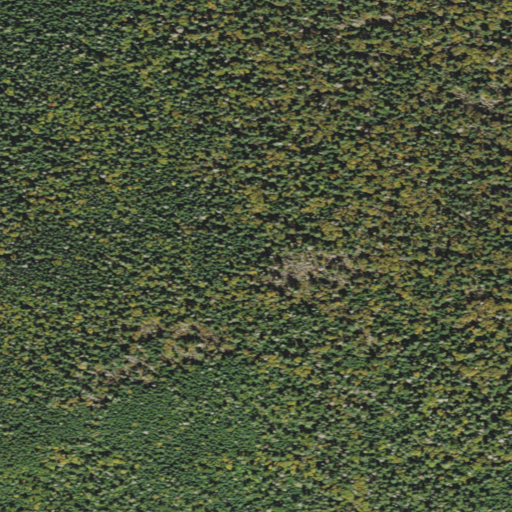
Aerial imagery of mountain in New Hampshire named Fitch Mountain containing only evergreen forest